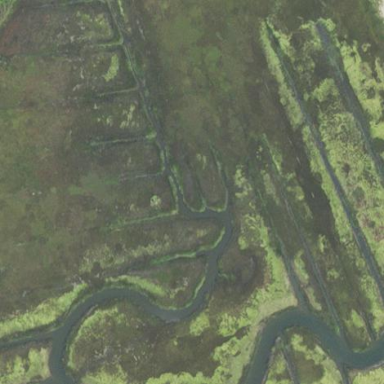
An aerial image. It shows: Tidal water ditch.